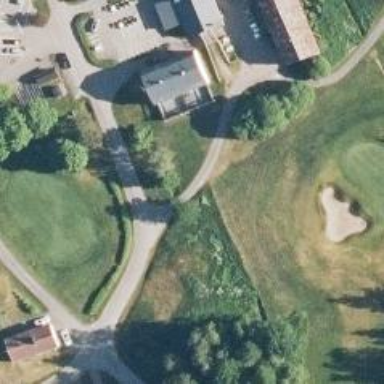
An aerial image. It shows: Golf course.